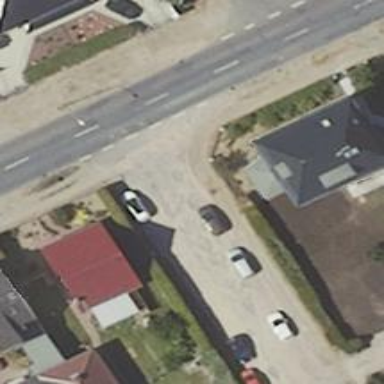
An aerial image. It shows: Residential road with sandy surface.